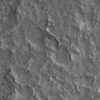
Label: not_dusty